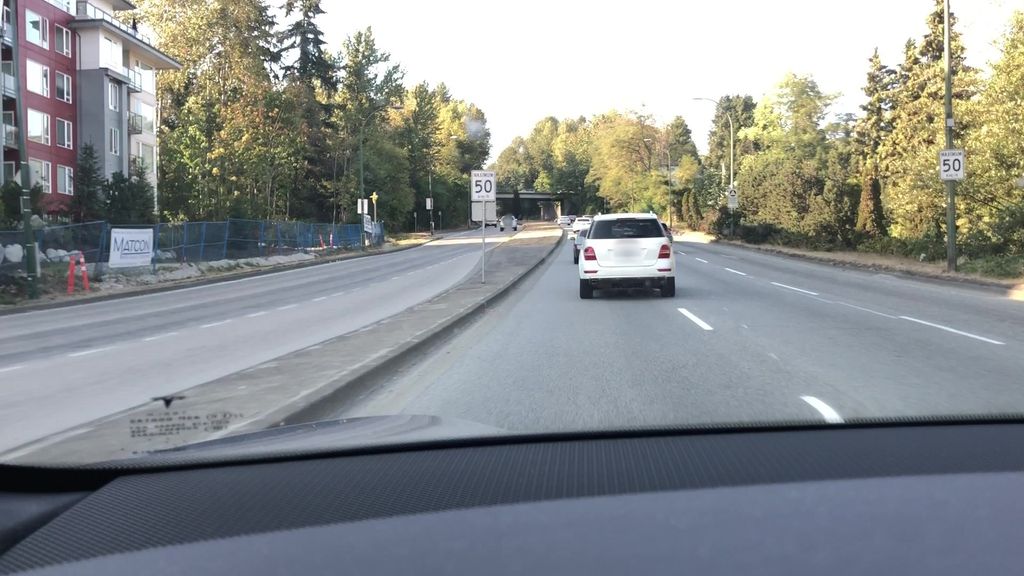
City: vancouver